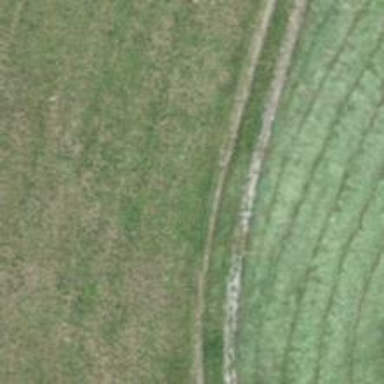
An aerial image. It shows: Track with grade 4 track surface consisting of grass and stones.